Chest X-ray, AP view. Patient: 62 years old, sex M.
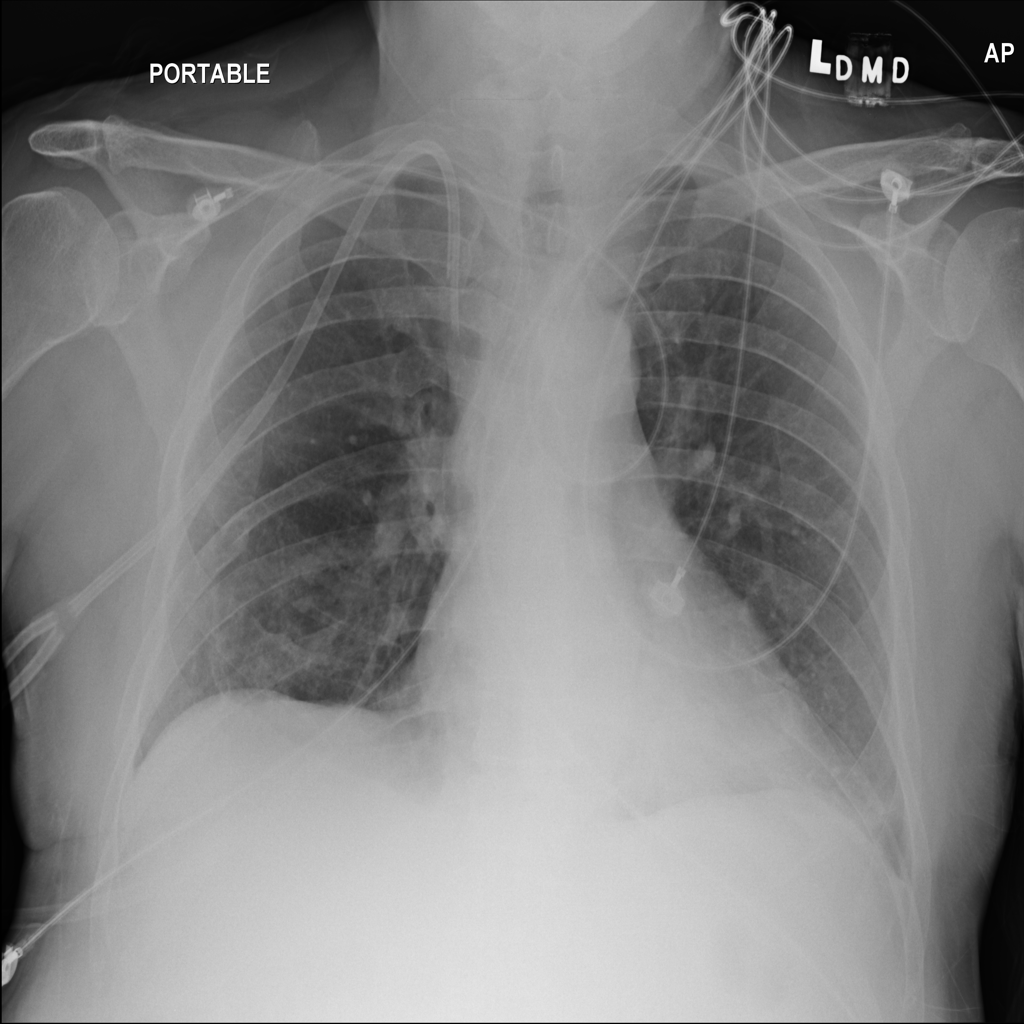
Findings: Infiltration